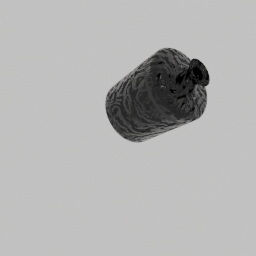
Label: decoration